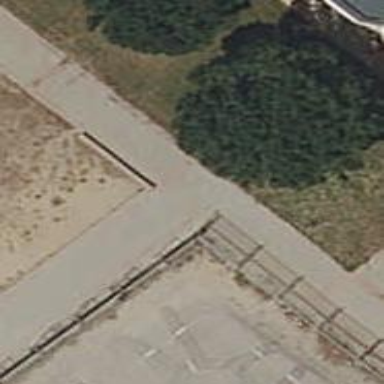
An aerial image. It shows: Paved sidewalk that serves as footway.